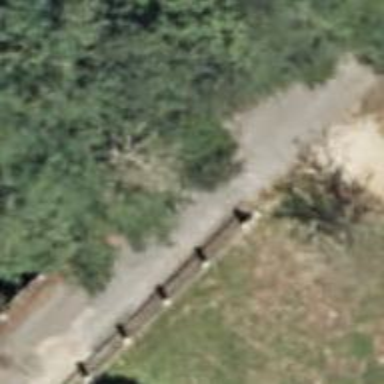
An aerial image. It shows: Unclassified road on bridge.